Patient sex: F
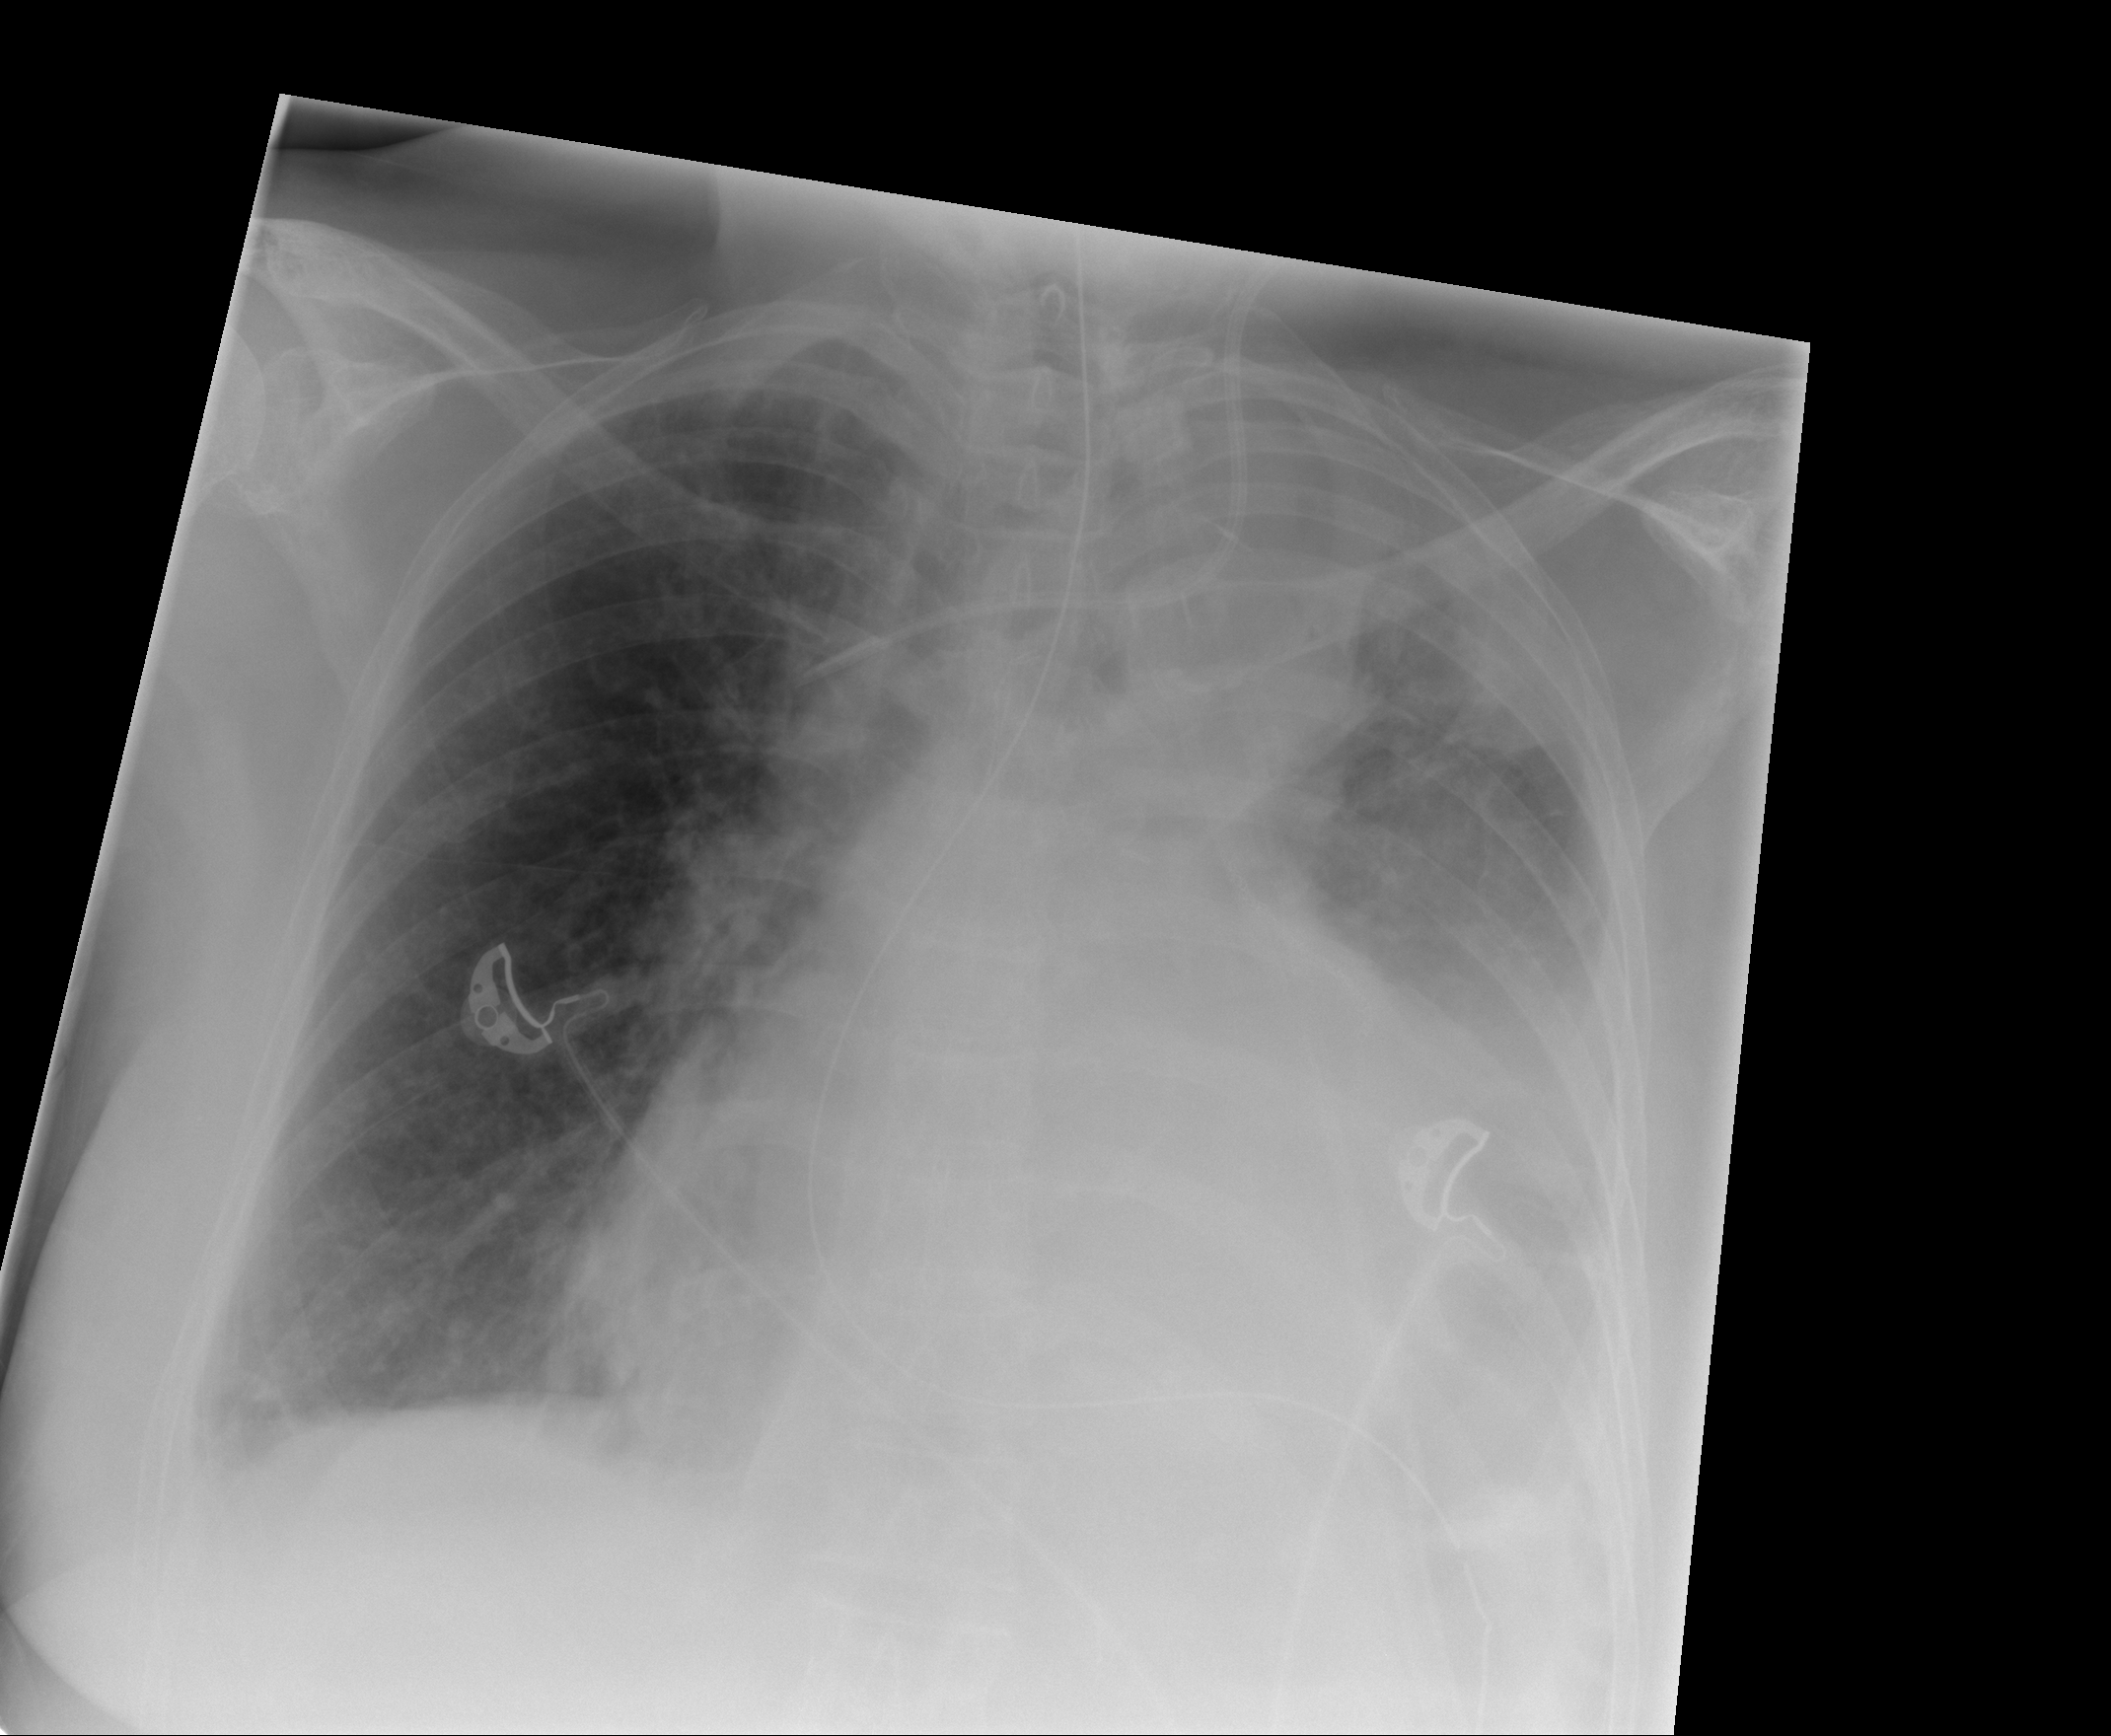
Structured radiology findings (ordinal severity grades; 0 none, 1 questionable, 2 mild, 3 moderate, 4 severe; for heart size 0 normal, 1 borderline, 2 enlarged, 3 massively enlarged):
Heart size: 3
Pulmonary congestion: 2
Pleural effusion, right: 2
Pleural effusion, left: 2
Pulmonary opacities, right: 2
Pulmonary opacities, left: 2
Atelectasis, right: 2
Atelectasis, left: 3